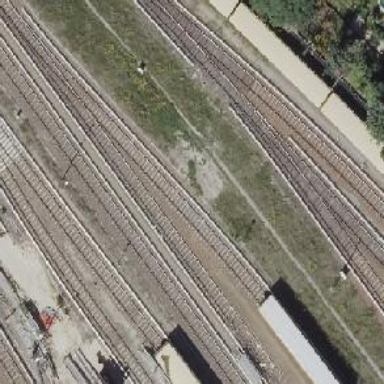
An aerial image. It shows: Railway signal.